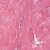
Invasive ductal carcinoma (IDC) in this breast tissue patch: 0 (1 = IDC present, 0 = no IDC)